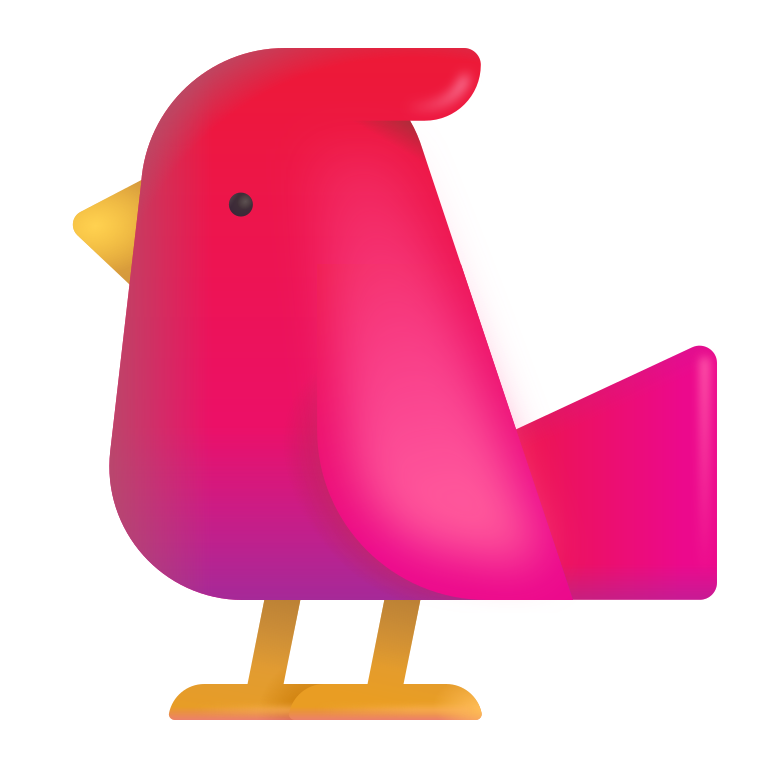
bird color